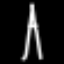
Label: The Eiffel Tower